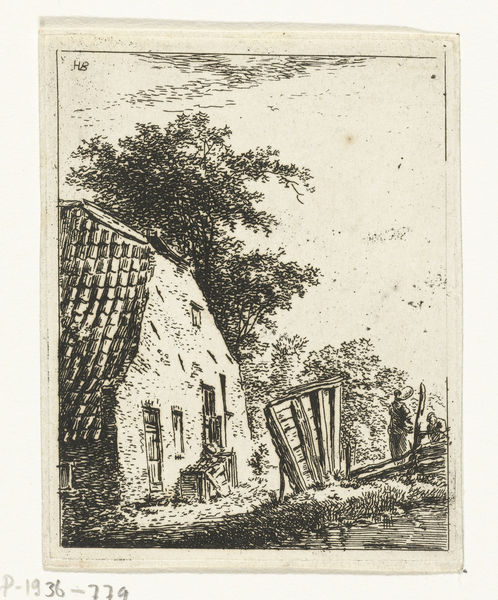
Titel: Boerderij met twee figuren
Künstler: Hermanus van Brussel
Standort: Amsterdam
Institution: Rijksmuseum
Schlagwörter: baum, wasser, bäume, fenster, holz, hut, tür, zeichnung, dach, haus, mensch, bach, land, arbeit, bauern, genre, ziegel, hof, bretter, druck, schwarz-weiß, walmdach, verfallen, zuhause, sträuche, 1700